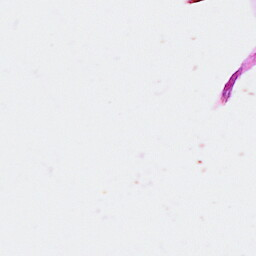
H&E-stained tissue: Breast